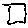
Label: square